Interaction volume radius: 10 \u00c5
Interaction volume height: 25 \u00c5
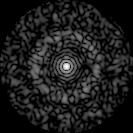
Disorder parameter: 0.8447